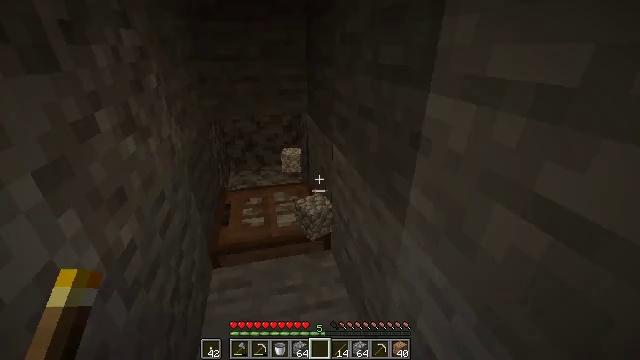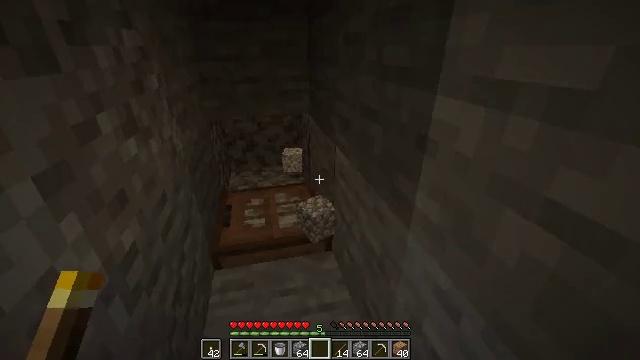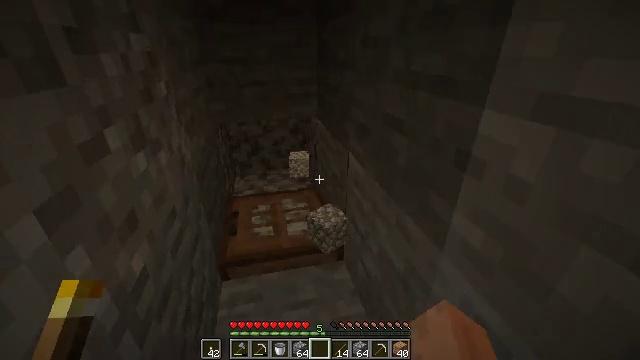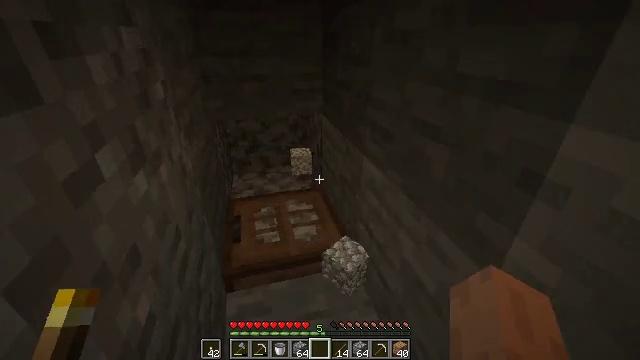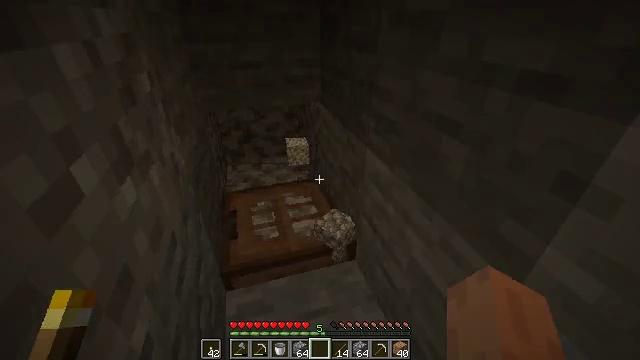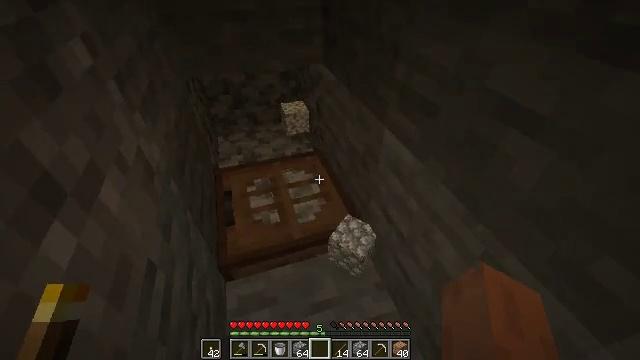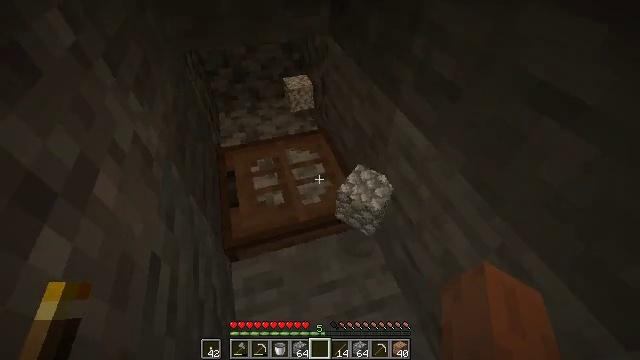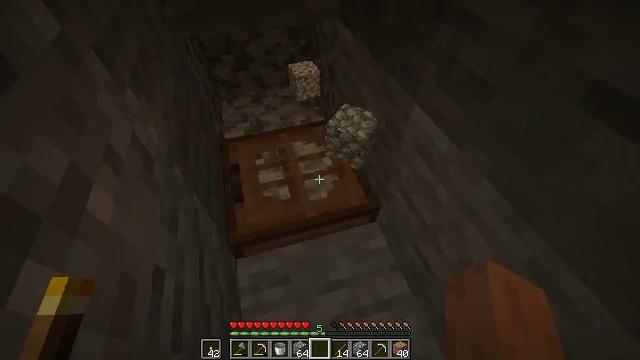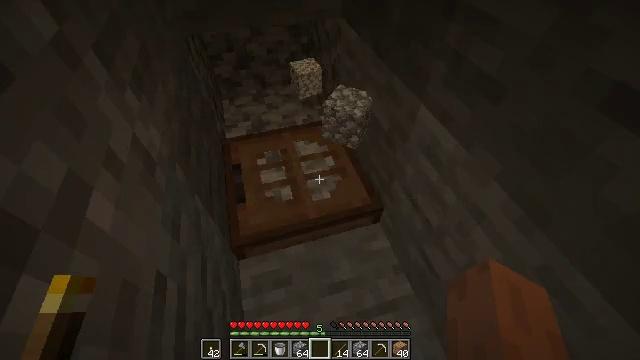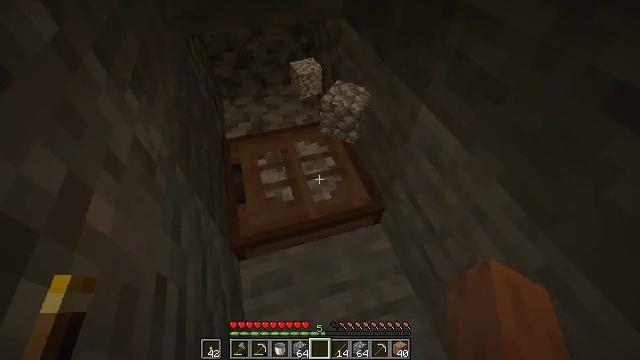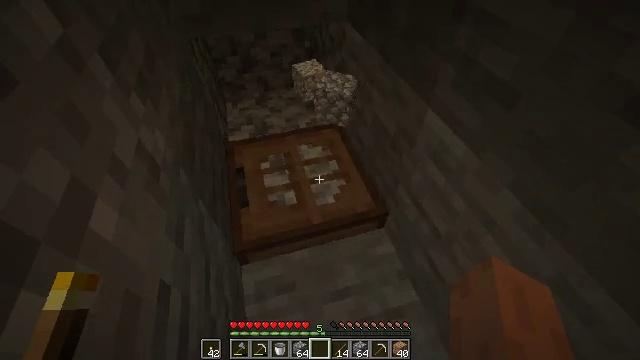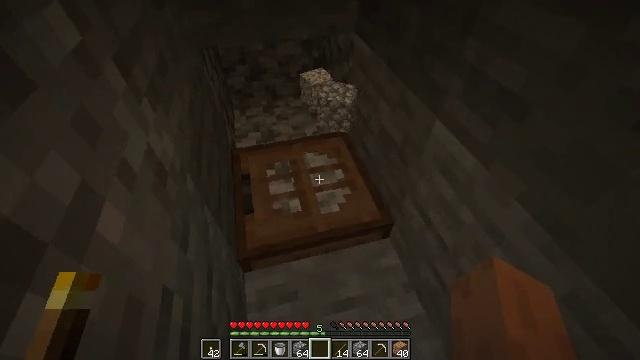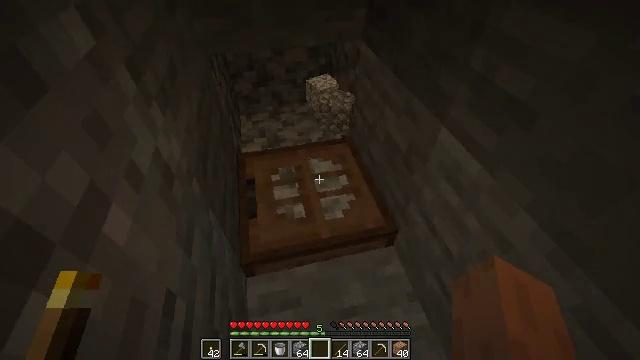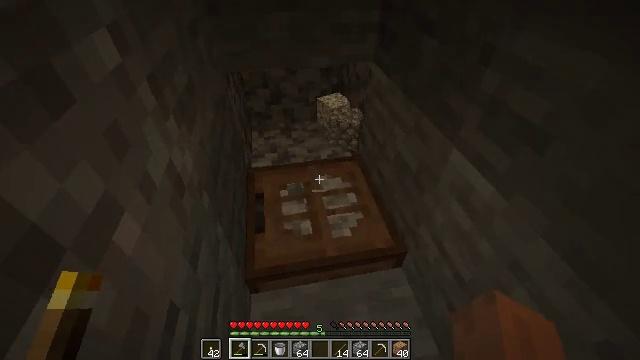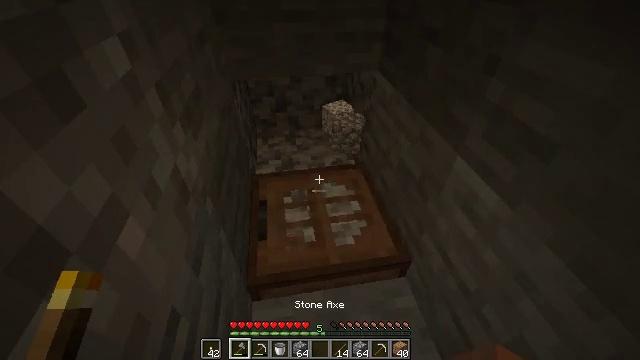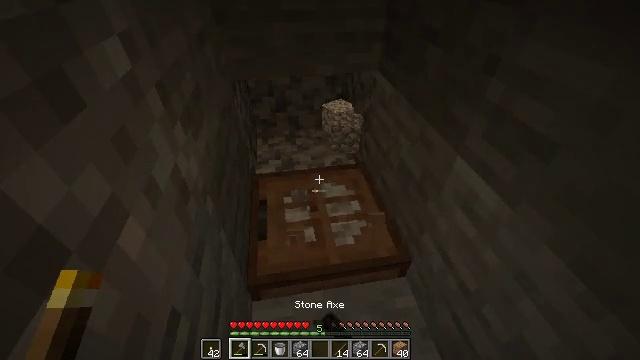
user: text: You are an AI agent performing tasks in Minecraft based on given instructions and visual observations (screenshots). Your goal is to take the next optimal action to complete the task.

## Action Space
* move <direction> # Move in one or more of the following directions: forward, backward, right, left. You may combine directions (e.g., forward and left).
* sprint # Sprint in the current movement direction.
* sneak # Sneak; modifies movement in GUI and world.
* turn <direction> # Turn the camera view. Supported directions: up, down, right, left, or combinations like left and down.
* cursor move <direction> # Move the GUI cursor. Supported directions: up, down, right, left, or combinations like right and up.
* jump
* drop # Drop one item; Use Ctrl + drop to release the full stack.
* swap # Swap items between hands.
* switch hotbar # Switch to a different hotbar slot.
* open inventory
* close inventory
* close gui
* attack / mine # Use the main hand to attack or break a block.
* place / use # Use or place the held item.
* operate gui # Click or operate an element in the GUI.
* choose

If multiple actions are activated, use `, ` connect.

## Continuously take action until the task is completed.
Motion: motion action
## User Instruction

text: Break the jungle trapdoor to collect it.
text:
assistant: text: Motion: move forward and move left
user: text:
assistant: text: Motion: move forward and move left
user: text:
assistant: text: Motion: move forward and move left, turn right and down
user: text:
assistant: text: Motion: move forward and move left, turn right and down
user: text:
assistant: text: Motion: move forward and move left, turn right and down
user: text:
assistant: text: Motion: turn down
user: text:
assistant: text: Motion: turn down
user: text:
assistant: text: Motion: no_op
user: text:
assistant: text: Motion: no_op
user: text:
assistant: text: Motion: no_op
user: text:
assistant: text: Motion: turn left and up
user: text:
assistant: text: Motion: turn left and up
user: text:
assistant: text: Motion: turn left and up, switch to hotbar 1
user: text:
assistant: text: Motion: turn left and up, attack / mine, switch to hotbar 1
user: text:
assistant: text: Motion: attack / mine, switch to hotbar 1
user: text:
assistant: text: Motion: attack / mine, switch to hotbar 1
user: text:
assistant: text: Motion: attack / mine
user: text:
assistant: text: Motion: attack / mine
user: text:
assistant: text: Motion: attack / mine
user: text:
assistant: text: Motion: attack / mine
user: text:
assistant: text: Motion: attack / mine
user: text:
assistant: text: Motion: attack / mine
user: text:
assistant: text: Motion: attack / mine
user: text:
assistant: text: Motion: attack / mine
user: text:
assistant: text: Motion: attack / mine
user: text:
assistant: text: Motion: attack / mine
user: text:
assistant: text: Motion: attack / mine
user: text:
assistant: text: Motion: attack / mine
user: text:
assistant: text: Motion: attack / mine
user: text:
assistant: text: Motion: attack / mine